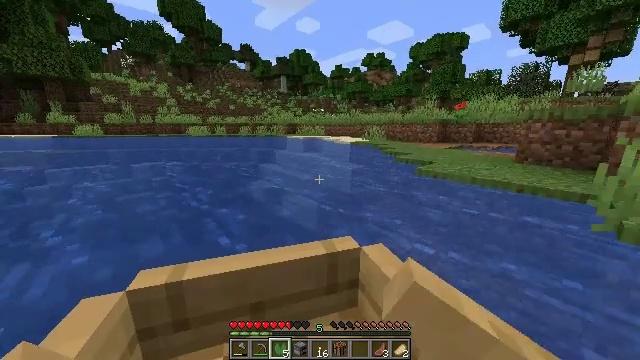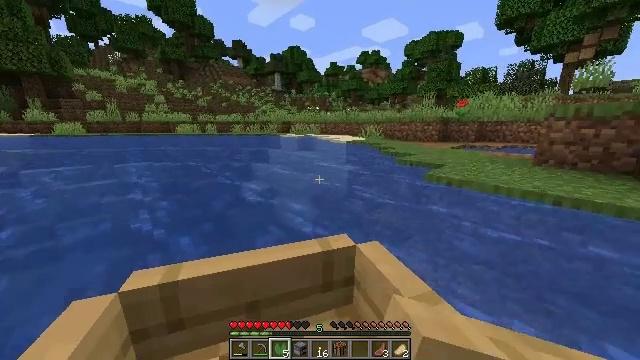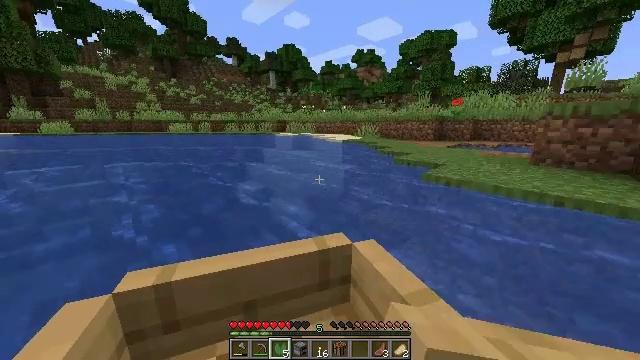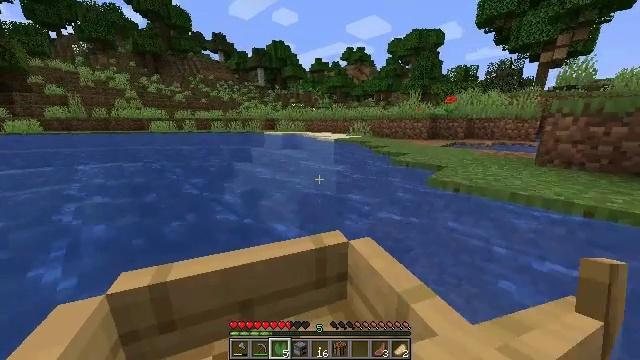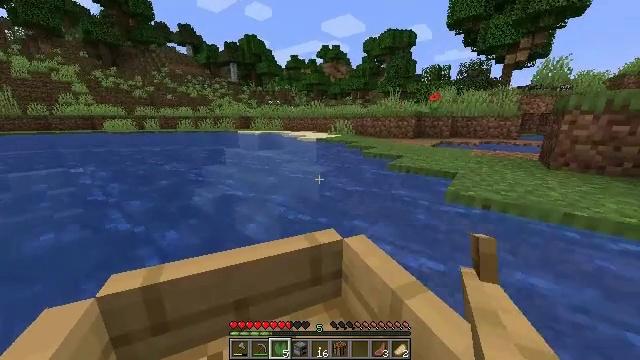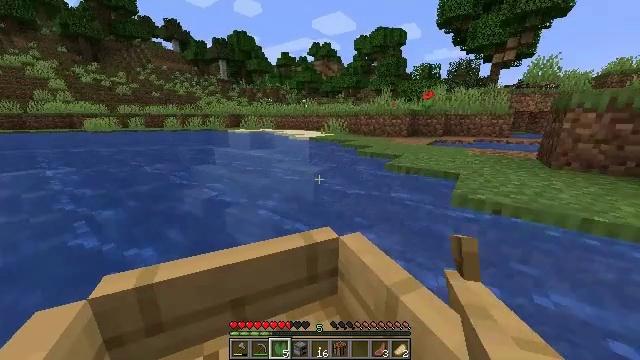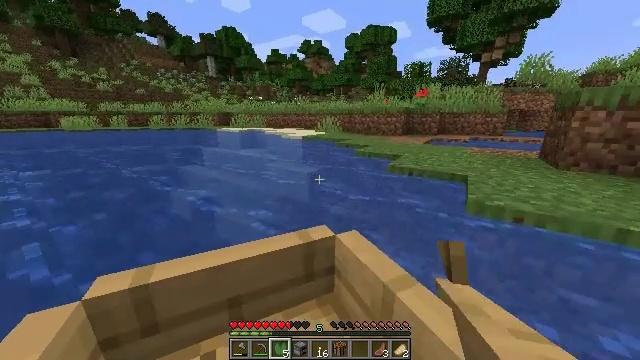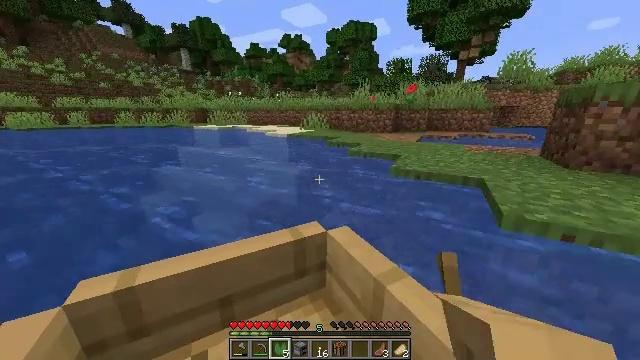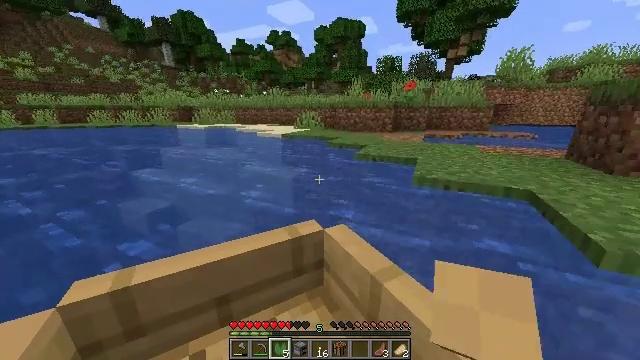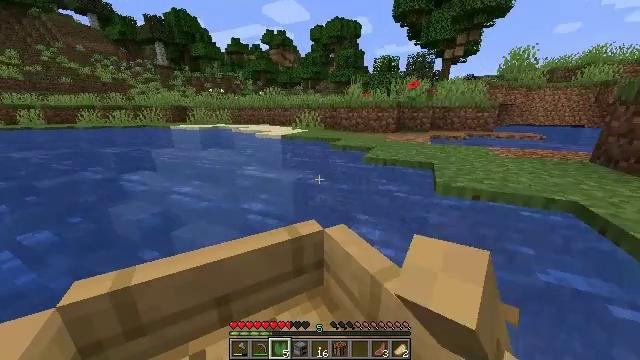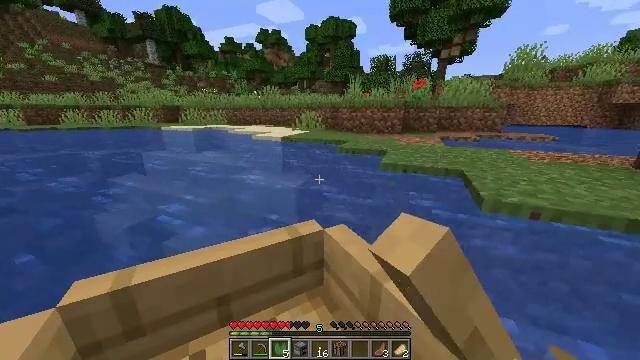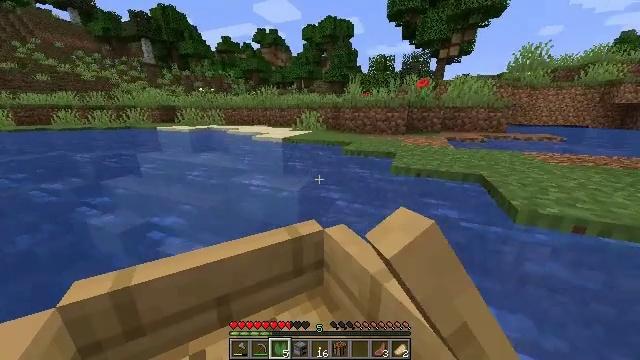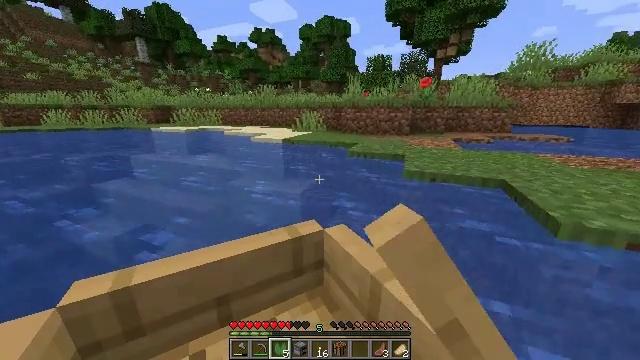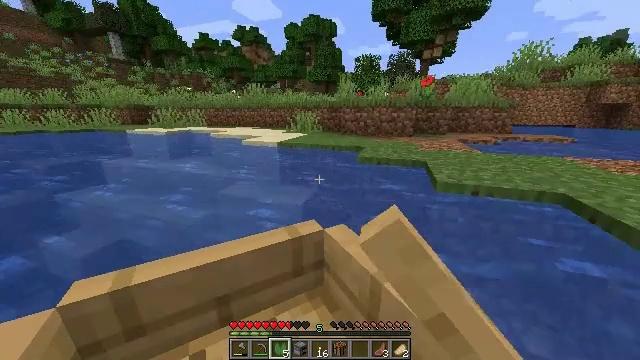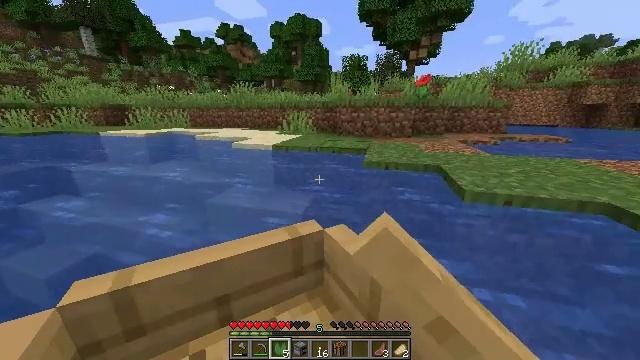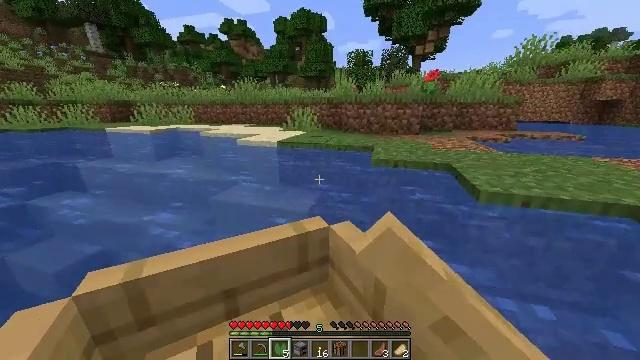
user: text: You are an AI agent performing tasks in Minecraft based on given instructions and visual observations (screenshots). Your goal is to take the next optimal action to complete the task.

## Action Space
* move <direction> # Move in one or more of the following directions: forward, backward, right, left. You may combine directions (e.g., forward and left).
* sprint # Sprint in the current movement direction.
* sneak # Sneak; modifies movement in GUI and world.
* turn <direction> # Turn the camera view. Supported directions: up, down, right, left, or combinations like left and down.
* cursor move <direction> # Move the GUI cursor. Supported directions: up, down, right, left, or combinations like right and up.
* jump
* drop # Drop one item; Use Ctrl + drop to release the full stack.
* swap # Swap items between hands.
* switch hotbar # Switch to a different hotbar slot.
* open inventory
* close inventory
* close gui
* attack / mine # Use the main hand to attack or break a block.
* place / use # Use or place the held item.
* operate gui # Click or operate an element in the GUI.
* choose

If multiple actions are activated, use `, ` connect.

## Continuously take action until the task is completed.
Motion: motion action
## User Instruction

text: Remove a lily pad from the inventory.
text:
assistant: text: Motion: move forward and move right, turn right
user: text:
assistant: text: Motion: move forward and move right, turn right
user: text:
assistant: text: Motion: move forward, turn right
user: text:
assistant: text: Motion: move forward, turn right
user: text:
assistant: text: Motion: move forward, turn right
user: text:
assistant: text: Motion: move forward, turn right
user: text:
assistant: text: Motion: move forward, turn right
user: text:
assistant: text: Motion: move forward
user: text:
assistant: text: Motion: move forward
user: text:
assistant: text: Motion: move forward
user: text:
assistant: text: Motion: move forward and move right
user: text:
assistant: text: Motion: move forward and move right
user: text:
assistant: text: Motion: move forward and move right
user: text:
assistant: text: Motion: move forward and move right
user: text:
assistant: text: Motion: move forward and move right, turn left
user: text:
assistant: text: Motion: move forward, turn left and down
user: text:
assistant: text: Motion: move forward, turn left
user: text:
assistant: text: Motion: move forward, turn left
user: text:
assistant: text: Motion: move forward, turn left
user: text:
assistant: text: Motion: move forward, turn left
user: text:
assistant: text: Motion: move forward
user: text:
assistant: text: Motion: move forward
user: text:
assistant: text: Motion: move forward
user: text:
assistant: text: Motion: move forward, sneak
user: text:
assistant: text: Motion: move forward, sneak
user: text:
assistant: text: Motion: move forward, sneak
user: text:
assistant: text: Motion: move forward, sneak
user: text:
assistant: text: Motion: move forward
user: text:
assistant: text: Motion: move forward
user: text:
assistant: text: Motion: move forward